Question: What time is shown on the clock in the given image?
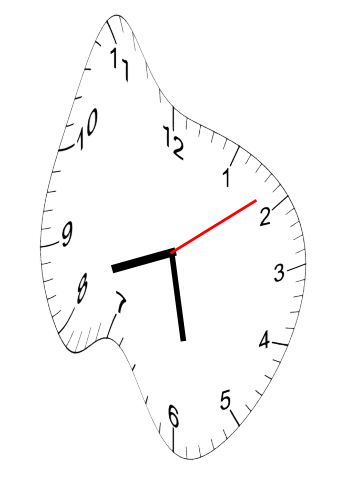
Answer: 08:28:09